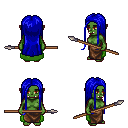
a pixel art fantasy rpg character, female body template, orc, green skin, green cape, robe skirt, blue extra-long hairstyle, spear, four views (front, back, left, right), 2x2 character sprite sheet, small pixel art, hard edges, no anti-aliasing